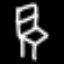
Label: chair